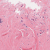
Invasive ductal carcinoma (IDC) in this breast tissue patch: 0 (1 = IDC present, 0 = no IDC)